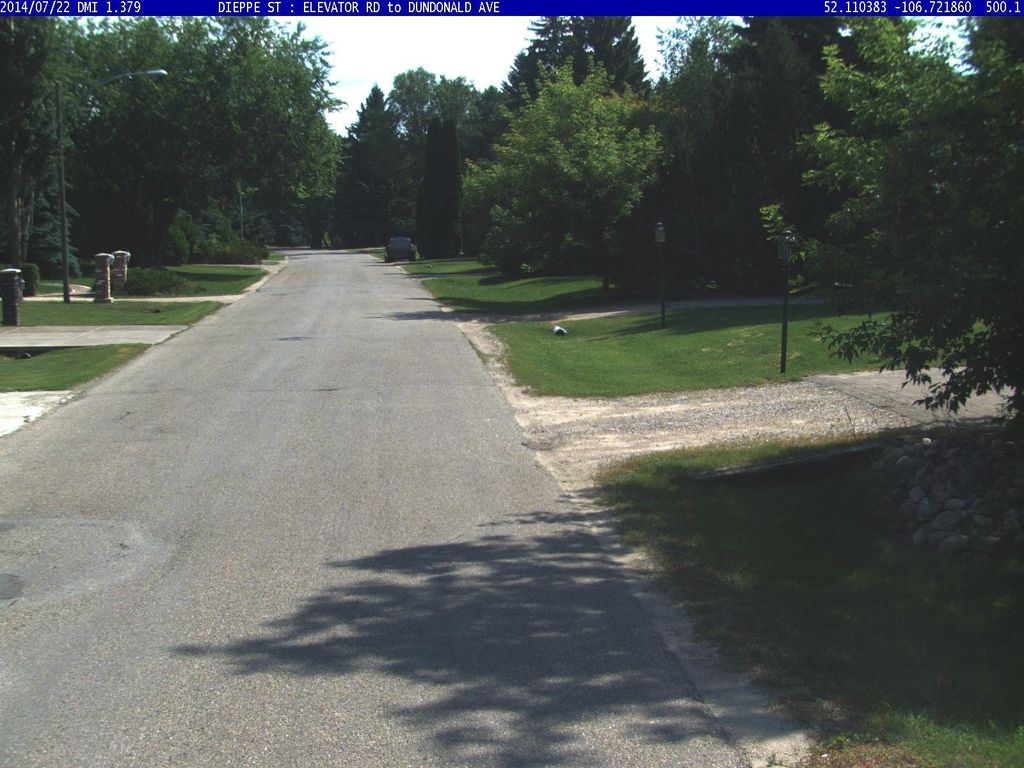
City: saskatoon